Field crop: tomato
Growth stage: 1
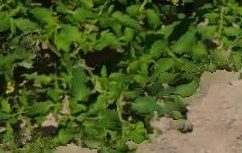
Species: tomato